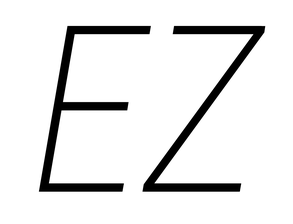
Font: Roboto-Italic_Condensed_ExtraLight_Italic